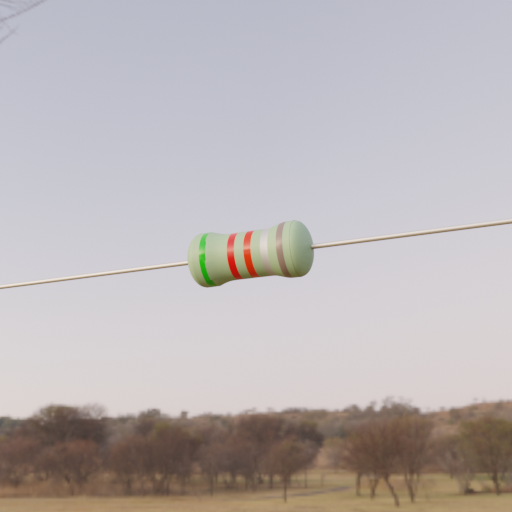
Resistor colour bands (in order): green, red, red, silver, gray